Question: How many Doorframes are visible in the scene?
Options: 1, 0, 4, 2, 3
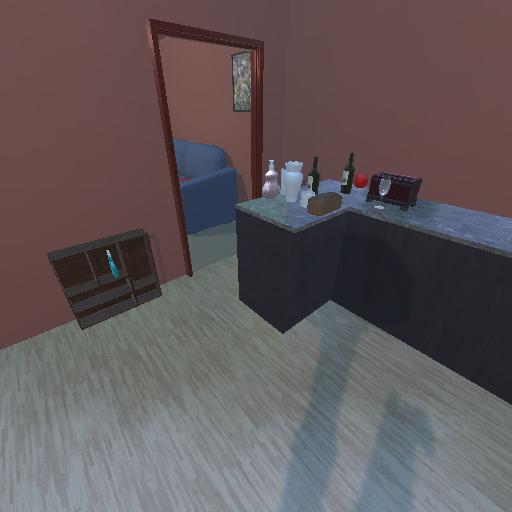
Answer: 1